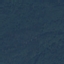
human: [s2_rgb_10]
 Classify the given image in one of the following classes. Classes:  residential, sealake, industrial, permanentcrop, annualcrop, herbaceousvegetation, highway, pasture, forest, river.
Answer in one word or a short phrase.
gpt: Forest